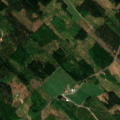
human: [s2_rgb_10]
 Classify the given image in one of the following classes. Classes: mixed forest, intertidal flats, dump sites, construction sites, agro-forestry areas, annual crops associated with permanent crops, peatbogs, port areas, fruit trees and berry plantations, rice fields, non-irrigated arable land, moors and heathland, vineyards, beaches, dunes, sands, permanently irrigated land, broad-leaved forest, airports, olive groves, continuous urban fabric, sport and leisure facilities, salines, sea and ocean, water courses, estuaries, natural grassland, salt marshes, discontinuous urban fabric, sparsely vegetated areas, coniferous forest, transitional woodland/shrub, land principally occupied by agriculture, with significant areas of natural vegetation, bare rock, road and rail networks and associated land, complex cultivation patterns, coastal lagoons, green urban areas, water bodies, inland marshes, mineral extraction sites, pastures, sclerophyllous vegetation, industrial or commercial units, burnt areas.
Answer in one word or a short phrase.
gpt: land principally occupied by agriculture, with significant areas of natural vegetation, coniferous forest, mixed forest, transitional woodland/shrub